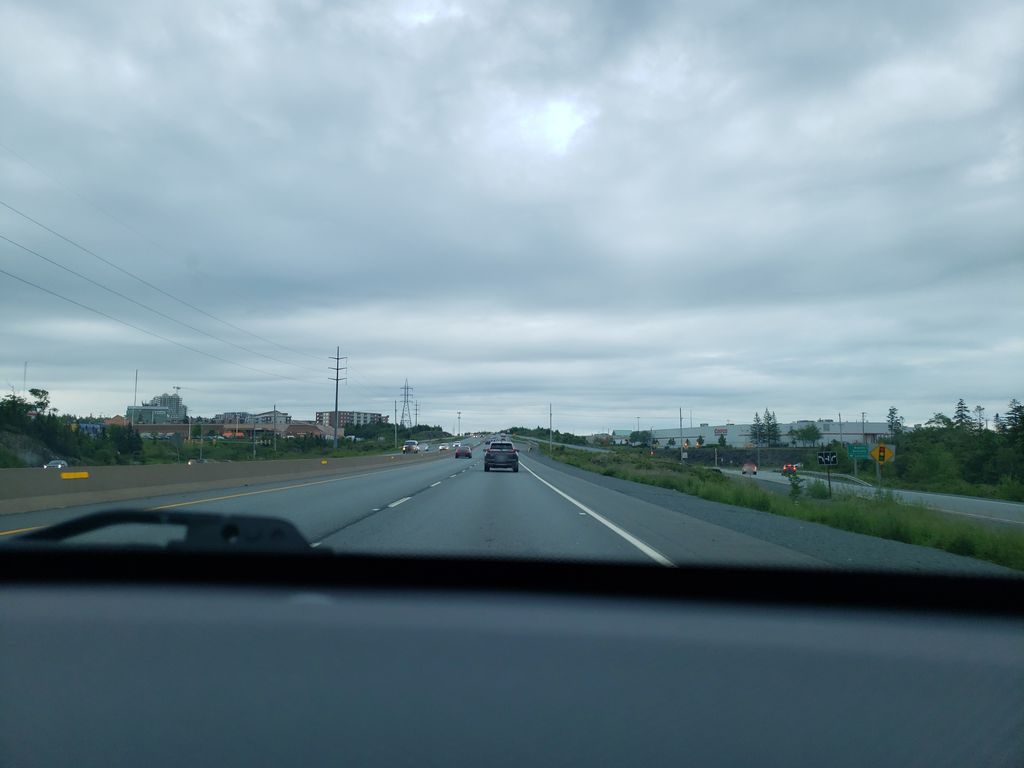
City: halifax